Field crop: maize
Growth stage: 1
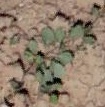
Species: convolvulus